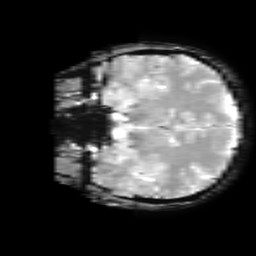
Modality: T2starw
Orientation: coronal
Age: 27
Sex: female
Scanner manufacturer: ge
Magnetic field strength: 3 T
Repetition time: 0.65 s
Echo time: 0.02 s